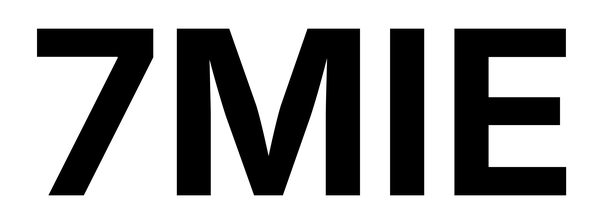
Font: Inter_Bold